Question: Is there a way to change the background color of the Inno Setup bottom panel to white color?
Thanks for your help!

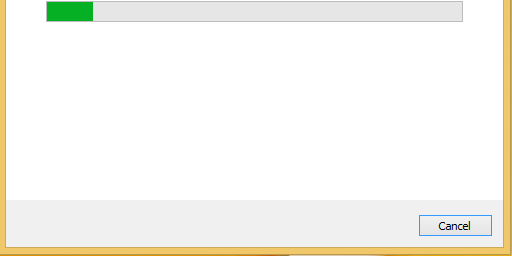
Answer: That bottom panel that you described is actually the area of the Wizard form, and so you can just set the 'Color' property of the 'WizardForm' object itself:
'''
[Code]
procedure InitializeWizard;
begin
WizardForm.Color := clWhite;
end;
'''
There's yet one more thing worth mentioning; though the above code shows how to set that area color to a constant white as you asked, what you can see on your screenshot as white is actually a color given by the Windows theme, so that color must not always be white. So if your aim was to have the same color as the page you're currently on, then you should rather inherit the color from the parent pages:
'''
[Code]
procedure CurPageChanged(CurPageID: Integer);
begin
case CurPageID of
wpWelcome: WizardForm.Color := WizardForm.WelcomePage.Color;
wpFinished: WizardForm.Color := WizardForm.FinishedPage.Color;
else
WizardForm.Color := WizardForm.InnerPage.Color;
end;
end;
'''